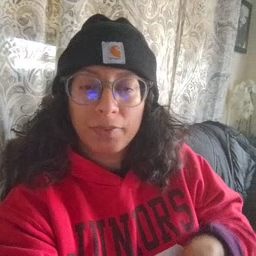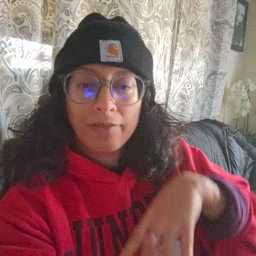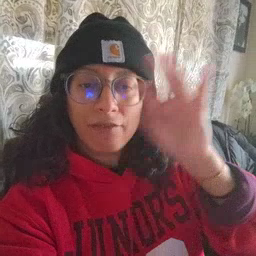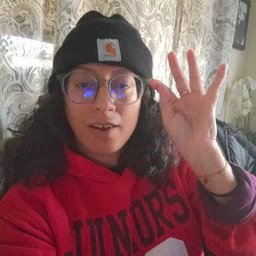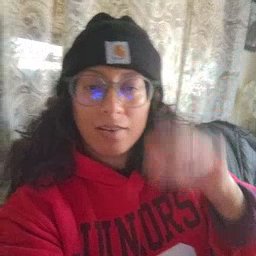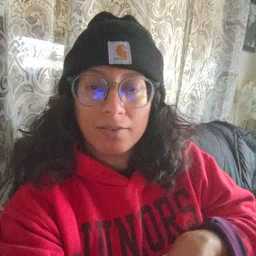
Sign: find